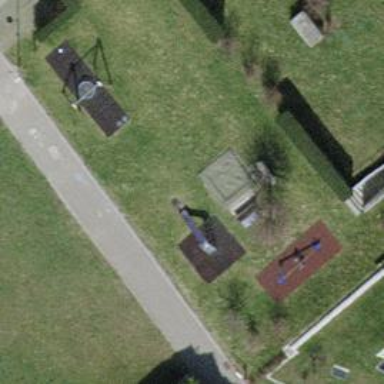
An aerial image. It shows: Playground area for leisure land.